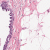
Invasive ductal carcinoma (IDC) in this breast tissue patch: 0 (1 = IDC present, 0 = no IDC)